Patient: sex M, age 60
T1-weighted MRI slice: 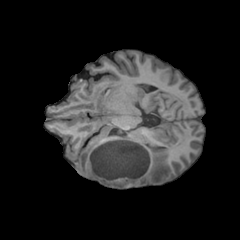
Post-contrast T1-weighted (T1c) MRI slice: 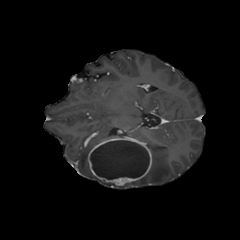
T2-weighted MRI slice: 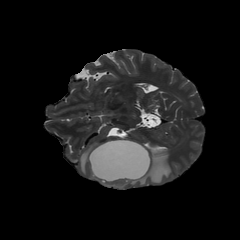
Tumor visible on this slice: yes
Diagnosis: Glioblastoma, IDH-wildtype
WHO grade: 4